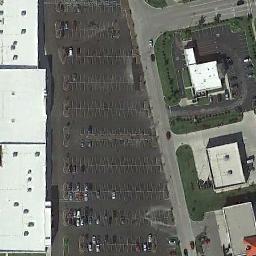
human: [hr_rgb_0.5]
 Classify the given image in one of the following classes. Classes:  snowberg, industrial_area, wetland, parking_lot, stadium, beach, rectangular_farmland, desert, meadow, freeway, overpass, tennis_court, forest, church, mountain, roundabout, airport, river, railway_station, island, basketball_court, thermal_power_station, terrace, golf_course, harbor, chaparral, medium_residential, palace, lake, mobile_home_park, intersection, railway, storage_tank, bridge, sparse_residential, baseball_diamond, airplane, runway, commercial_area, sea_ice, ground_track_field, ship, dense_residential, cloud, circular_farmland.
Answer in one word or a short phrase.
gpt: parking_lot